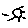
Label: sun